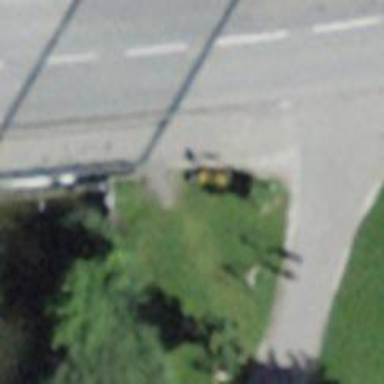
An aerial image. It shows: Guidepost with information.